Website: bh-photo
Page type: customer-info-address
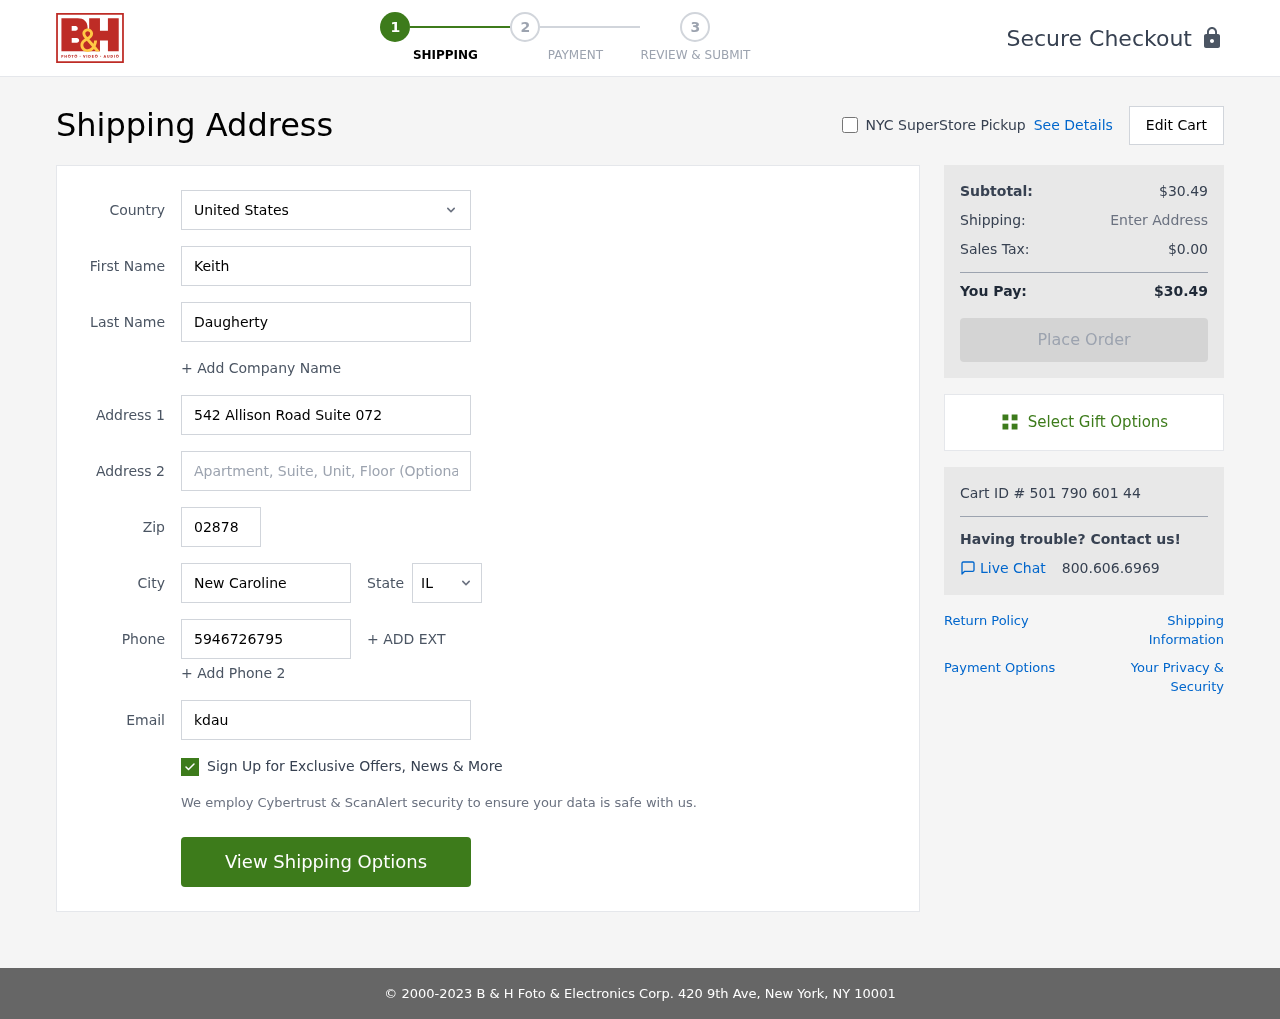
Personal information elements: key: PII_CITY
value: New Caroline
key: PII_COUNTRY
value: United States
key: PII_EMAIL
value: kdaugherty@gmail.com
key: PII_FIRSTNAME
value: Keith
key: PII_LASTNAME
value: Daugherty
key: PII_PHONE
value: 5946726795
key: PII_POSTCODE
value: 02878
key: PII_STATE_ABBR
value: IL
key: PII_STREET
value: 542 Allison Road Suite 072
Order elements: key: ORDER_SUBTOTAL
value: $30.49
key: ORDER_TAX
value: $0.00
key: ORDER_TOTAL
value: $30.49
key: ORDER_ID
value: Cart ID # 501 790 601 44